Question: I'm working o a weight tracking app using vue and getting data from firebase using axios.
My database looks something like this:

I was wondering if there is a way to subtract the two most recent weights and display that value?
Heres the backend:
'''
app.get("/weight", (req, res) => {
res.set("Access-Control-Allow-Origin", "*");
let item = [];
db.collectionGroup("Weight")
.get()
.then((snapshot) => {
snapshot.forEach((doc) => {
item.push(doc.data());
});
res.send(item);
});
});
'''
And how Im reciving it on the frontend:
'''
mounted() {
axios
.get('http://localhost:3000/Weight')
.then((res) => {
this.weights= res.data;
})
.catch((error) => console.log(error));
},
'''
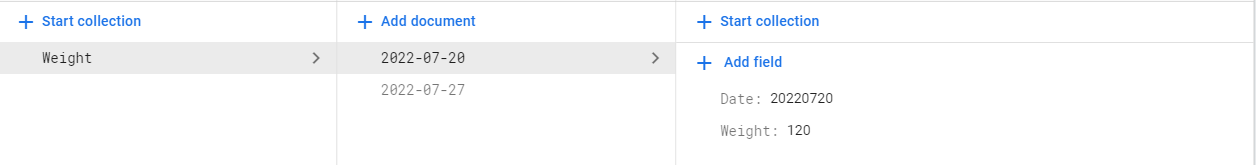
Answer: Something like this should work:
'''
db.collectionGroup("Weight")
.orderBy("date", "desc")
.limit(2)
.get()
.then((snapshot) => {
const weight1 = snapshot.docs[0].data().Weight;
const weight2 = snapshot.docs[1].data().Weight;
res.send(weight1-weight2);
});
'''